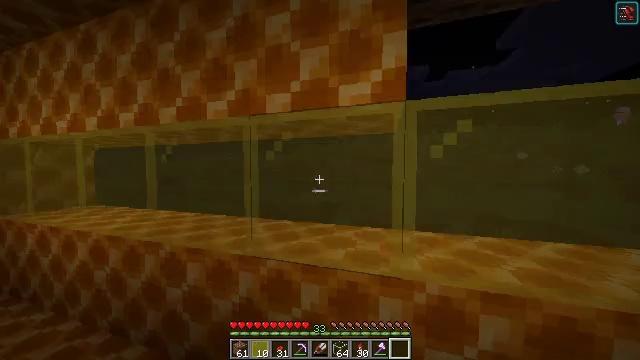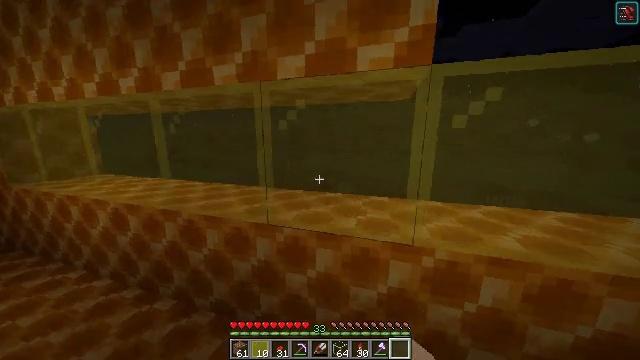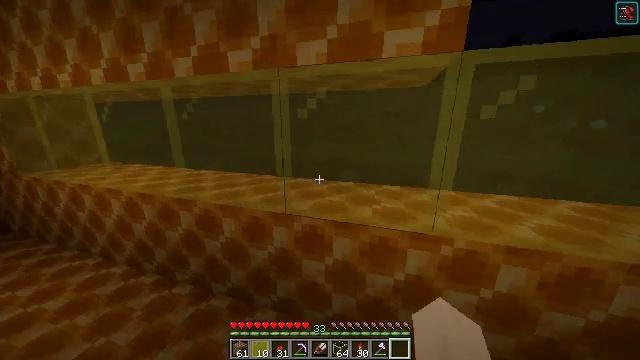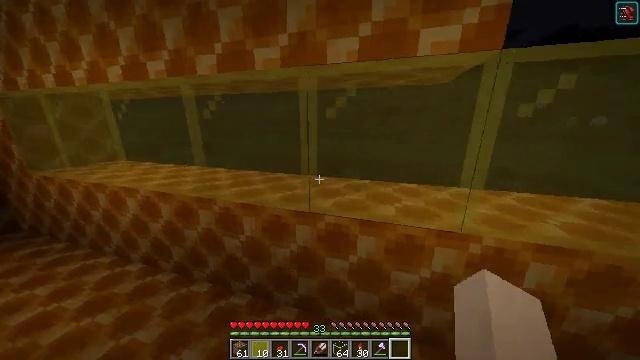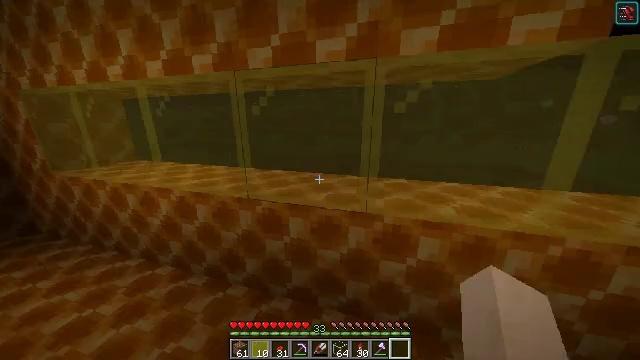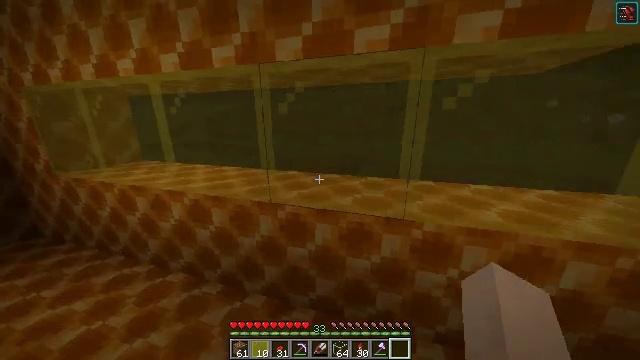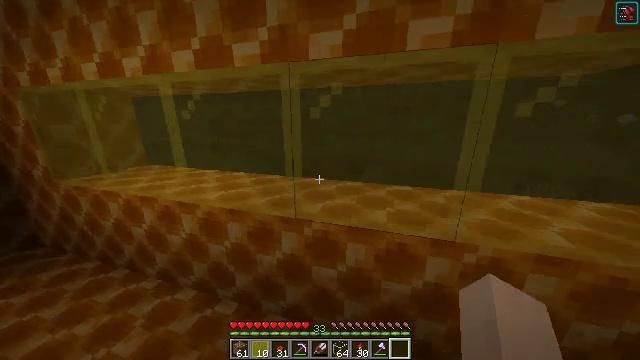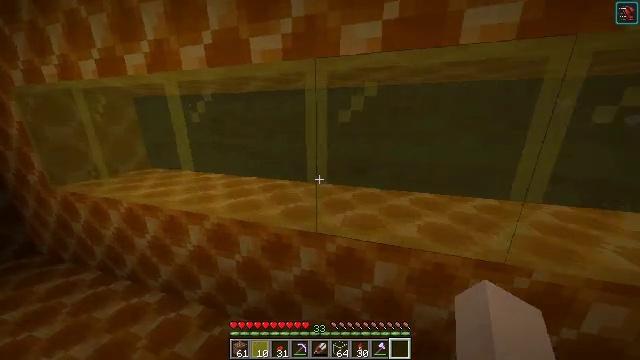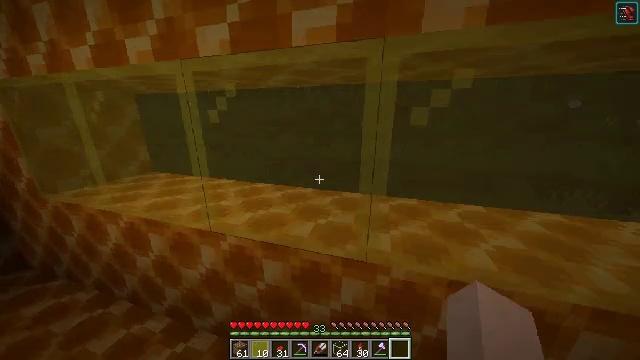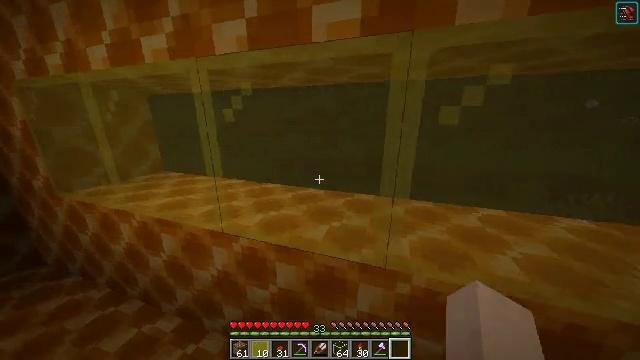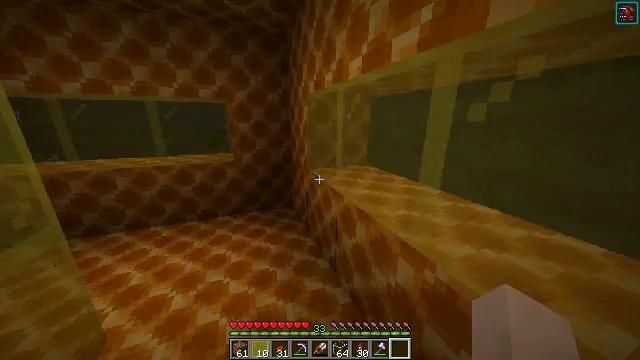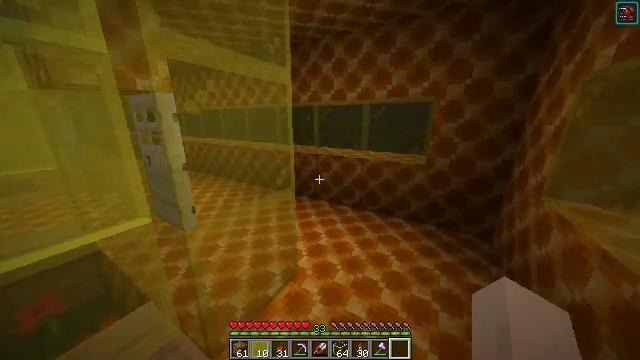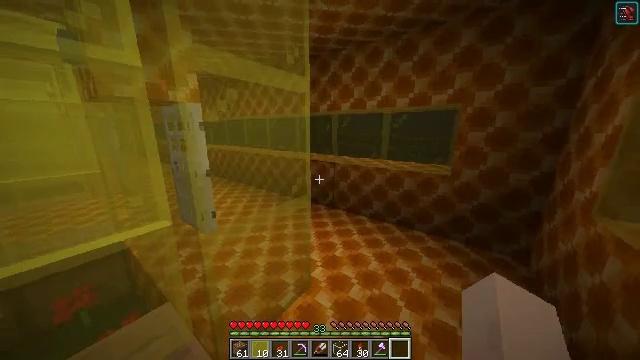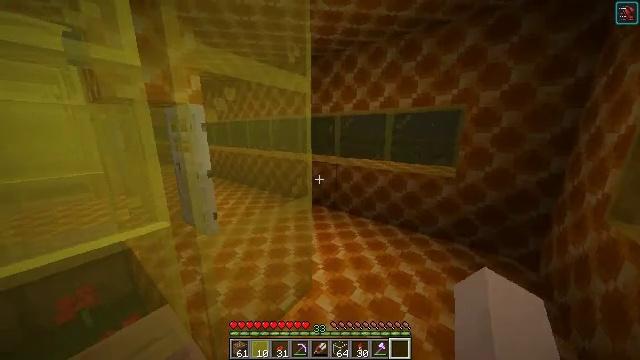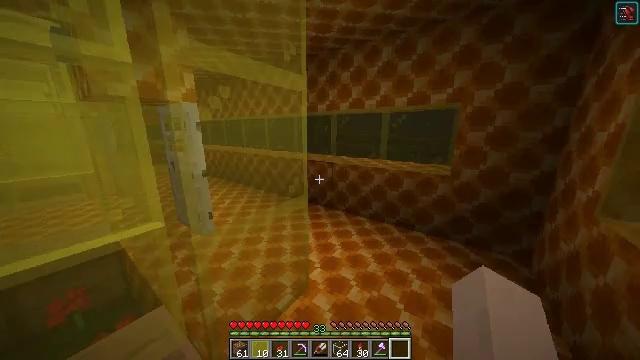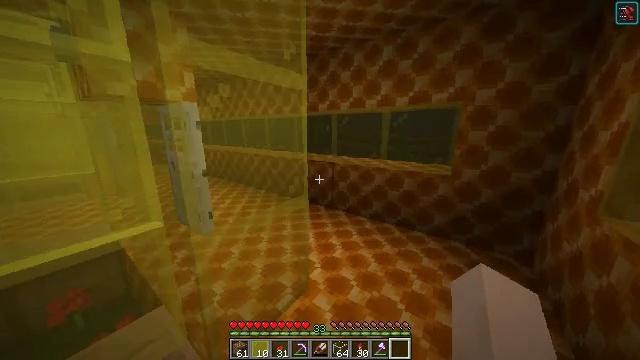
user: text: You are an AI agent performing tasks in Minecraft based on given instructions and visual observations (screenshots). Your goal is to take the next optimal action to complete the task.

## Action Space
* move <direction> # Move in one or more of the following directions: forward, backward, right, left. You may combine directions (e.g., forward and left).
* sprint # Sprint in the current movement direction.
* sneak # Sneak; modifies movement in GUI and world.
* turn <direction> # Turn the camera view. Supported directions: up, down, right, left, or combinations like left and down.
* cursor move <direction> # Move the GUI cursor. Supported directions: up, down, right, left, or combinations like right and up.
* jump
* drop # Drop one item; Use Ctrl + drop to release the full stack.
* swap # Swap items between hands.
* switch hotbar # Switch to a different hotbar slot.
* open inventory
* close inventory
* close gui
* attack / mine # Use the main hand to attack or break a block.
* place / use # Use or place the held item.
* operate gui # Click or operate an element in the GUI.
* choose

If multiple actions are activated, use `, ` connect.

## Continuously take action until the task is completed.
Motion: motion action
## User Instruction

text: Break the yellow stained glass pane.
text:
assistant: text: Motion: move left, turn down
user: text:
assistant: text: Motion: move left, turn down
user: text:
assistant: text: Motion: move left
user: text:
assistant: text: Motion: move forward and move left
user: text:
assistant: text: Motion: move forward and move left
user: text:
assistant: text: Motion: move forward and move left
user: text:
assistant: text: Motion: move forward and move left
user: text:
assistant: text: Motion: move forward and move left
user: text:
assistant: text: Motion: move left, turn left
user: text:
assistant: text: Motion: turn left
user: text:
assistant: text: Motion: turn left
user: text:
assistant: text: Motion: turn left and up
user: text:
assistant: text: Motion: no_op
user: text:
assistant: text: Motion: turn right
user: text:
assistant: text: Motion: no_op
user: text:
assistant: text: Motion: turn left and down
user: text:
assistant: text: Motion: move forward and move right, turn left and down
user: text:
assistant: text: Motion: move forward and move right, turn left
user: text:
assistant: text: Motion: move forward and move right, turn left
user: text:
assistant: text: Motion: move forward and move right, turn left
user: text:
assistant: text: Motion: move forward and move right, turn left
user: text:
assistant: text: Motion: move forward and move right, turn left
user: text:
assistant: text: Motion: move forward and move right, turn left
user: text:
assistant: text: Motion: move forward and move right, turn left
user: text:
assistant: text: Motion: move forward and move right, turn left
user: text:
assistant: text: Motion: move forward and move right, turn left
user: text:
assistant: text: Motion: move forward and move right, turn left
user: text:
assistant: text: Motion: move forward and move right, turn left
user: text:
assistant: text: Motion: move forward and move right
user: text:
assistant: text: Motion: move forward, turn right and up